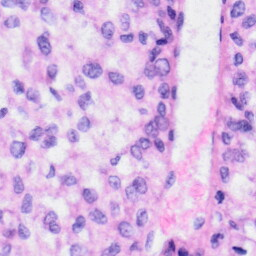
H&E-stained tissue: Liver